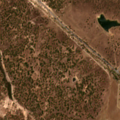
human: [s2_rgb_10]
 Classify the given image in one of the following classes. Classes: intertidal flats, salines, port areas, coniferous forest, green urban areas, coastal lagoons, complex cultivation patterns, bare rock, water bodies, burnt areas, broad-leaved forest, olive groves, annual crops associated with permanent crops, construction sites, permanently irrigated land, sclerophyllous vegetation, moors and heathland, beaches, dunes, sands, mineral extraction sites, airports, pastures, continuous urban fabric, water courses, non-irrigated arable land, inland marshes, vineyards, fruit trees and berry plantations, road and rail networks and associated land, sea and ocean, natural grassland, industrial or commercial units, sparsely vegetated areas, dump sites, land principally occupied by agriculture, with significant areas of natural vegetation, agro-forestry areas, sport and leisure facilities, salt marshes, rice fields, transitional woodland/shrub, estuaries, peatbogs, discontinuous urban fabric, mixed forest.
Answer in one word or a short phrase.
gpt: non-irrigated arable land, agro-forestry areas, transitional woodland/shrub